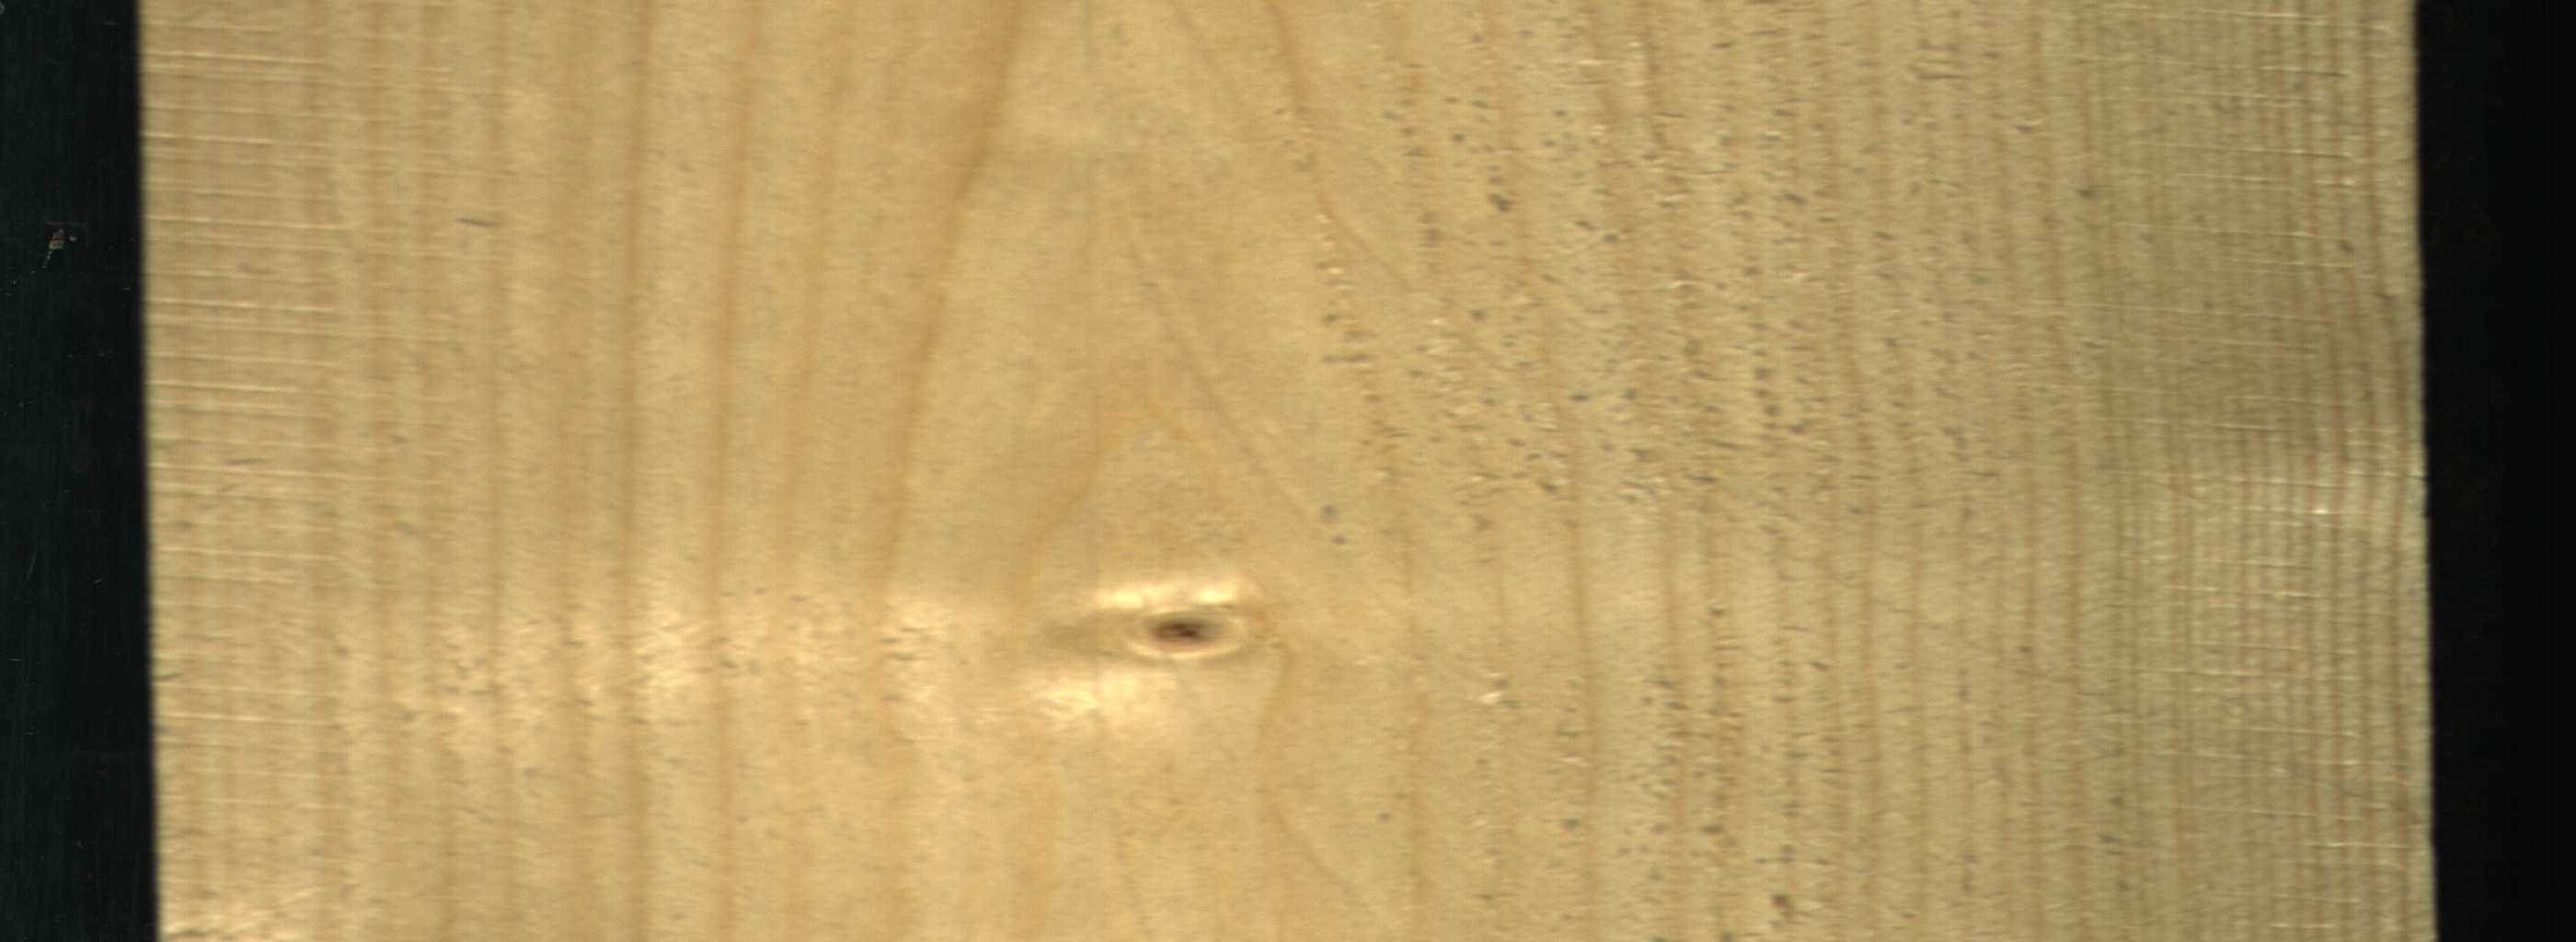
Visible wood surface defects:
Live_Knot